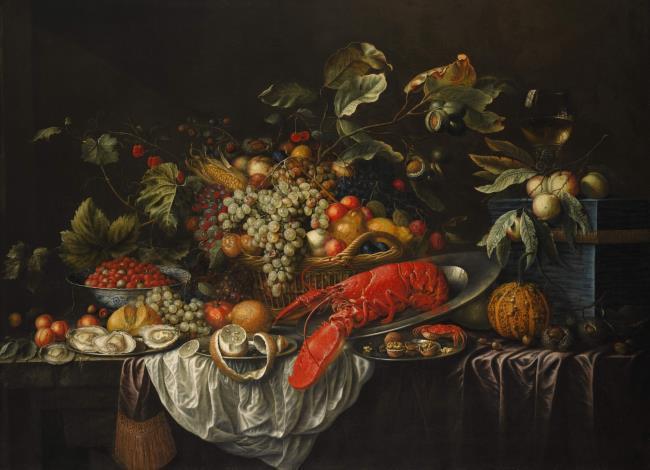
Title: Stilleven van vruchten, kreeft en oesters op een tafel
Artist: Cornelis de Bryer
Earliest date: 1634
Latest date: 1661
Genre: painting
Keywords: still life, lobster, crab, oyster, lemon (fruit), strawberry, grape, pear, bread